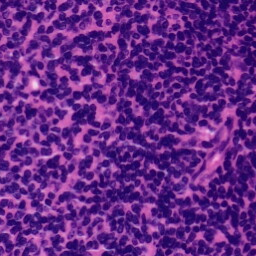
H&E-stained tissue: Tonsil